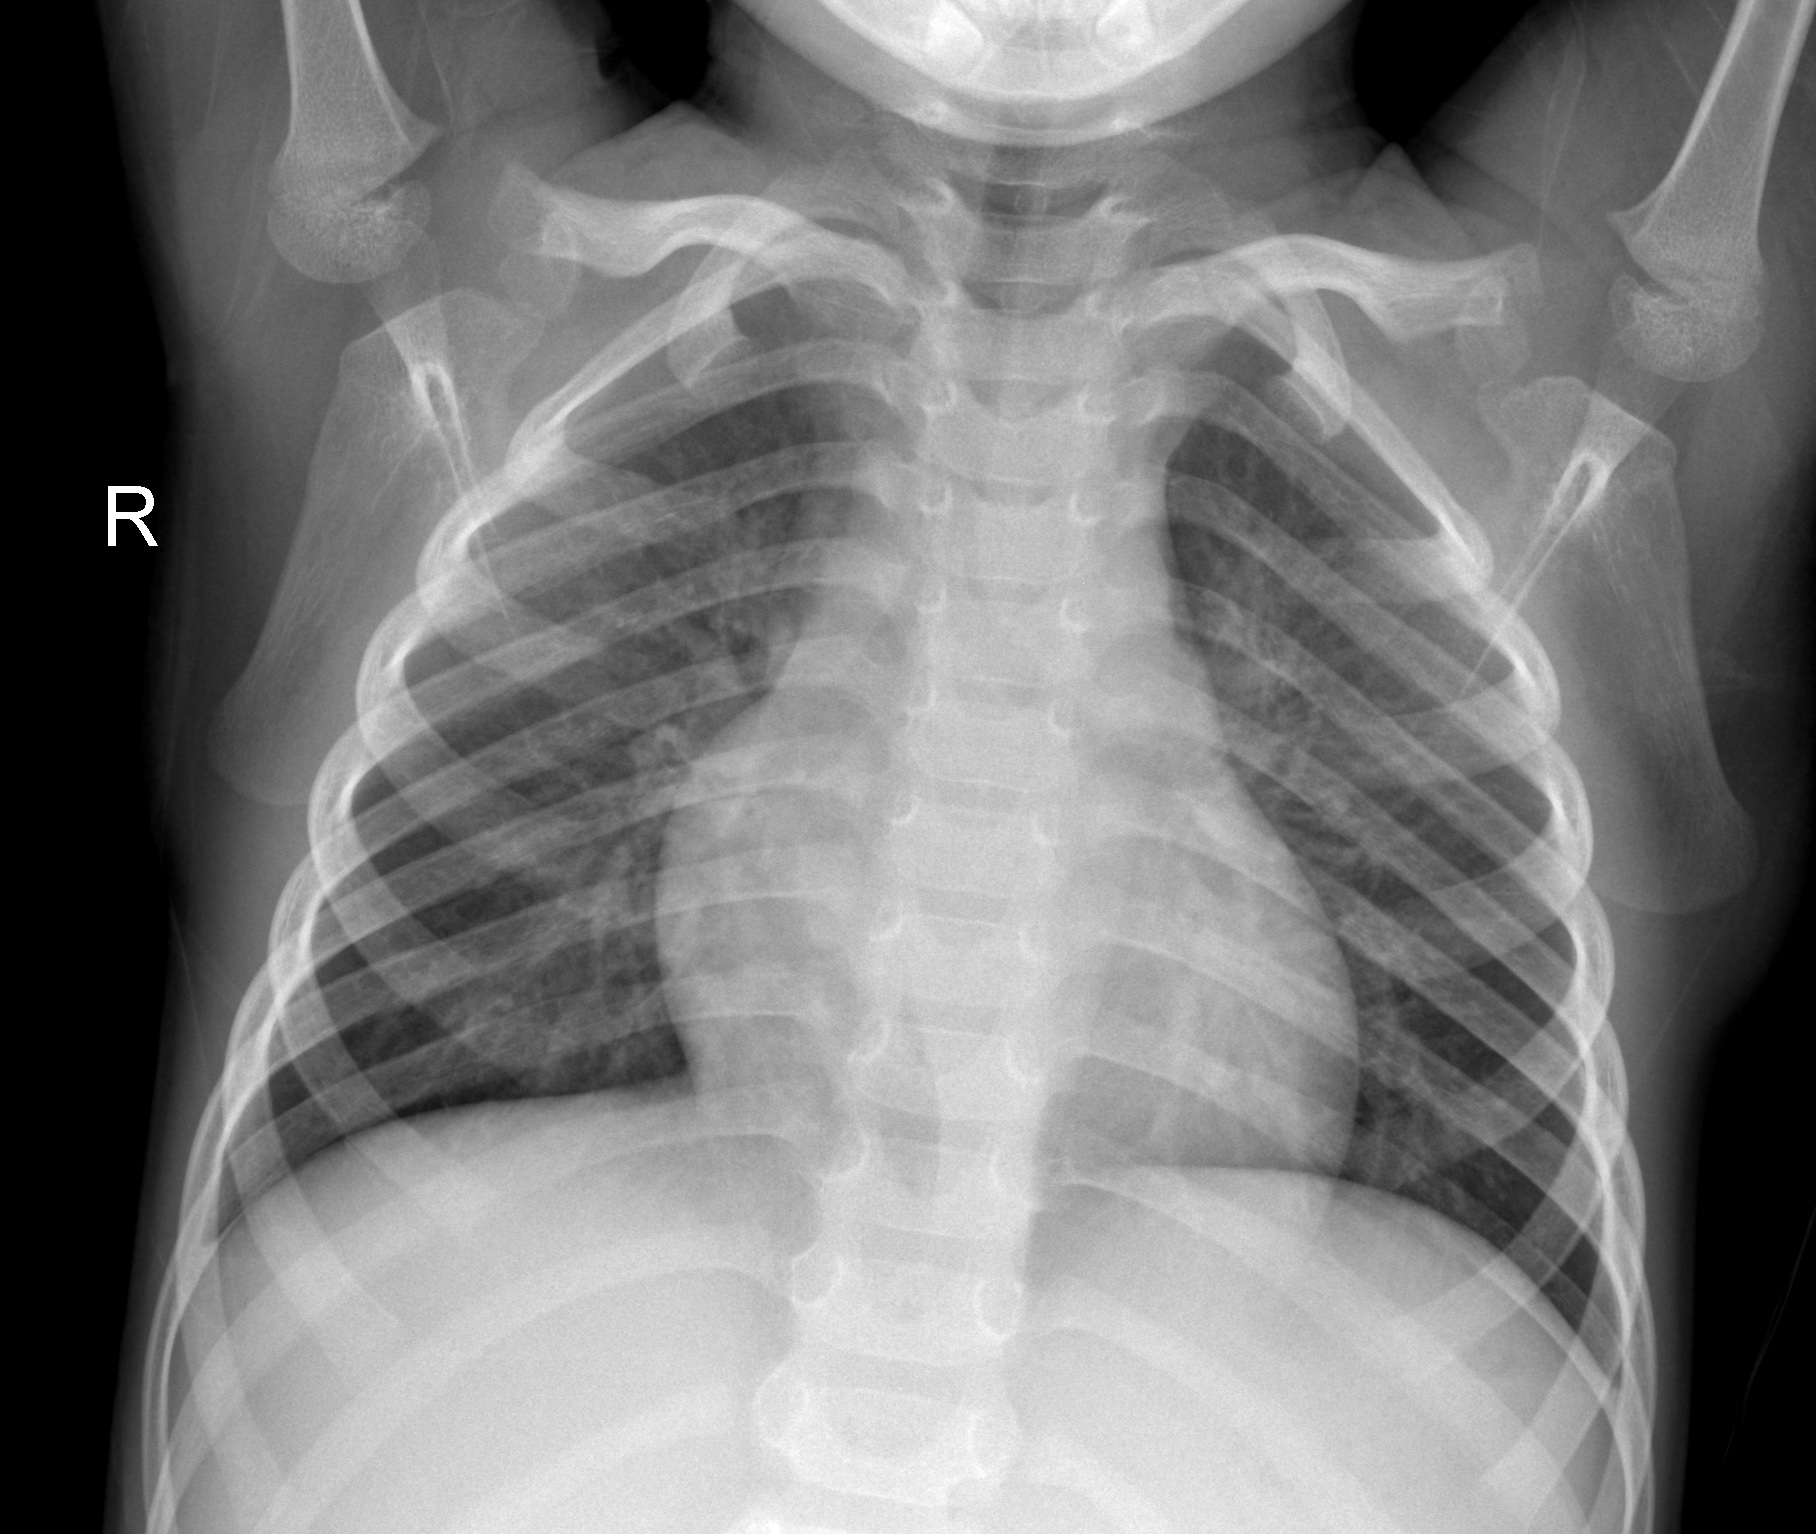
Diagnosis: NORMAL